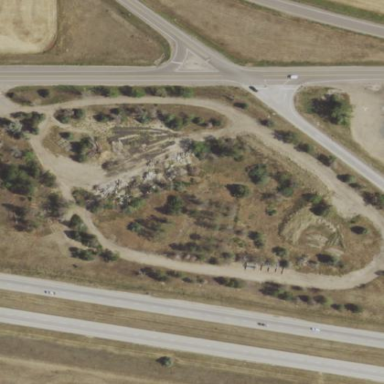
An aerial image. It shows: Rest area on the road.